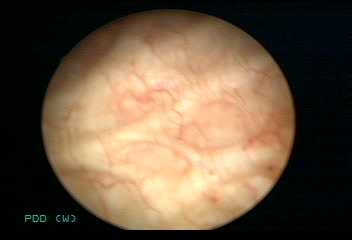
Modality: WLC
Class: Normal mucosa
Bladder cancer association: No